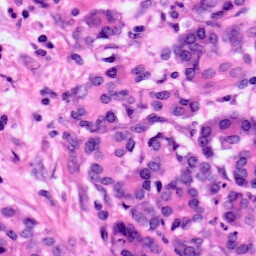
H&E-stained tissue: Pancreatic